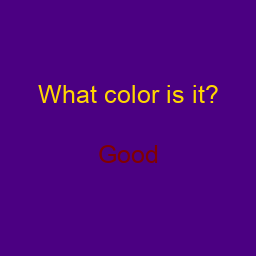
Color: maroon
Background color: indigo
Question text color: gold